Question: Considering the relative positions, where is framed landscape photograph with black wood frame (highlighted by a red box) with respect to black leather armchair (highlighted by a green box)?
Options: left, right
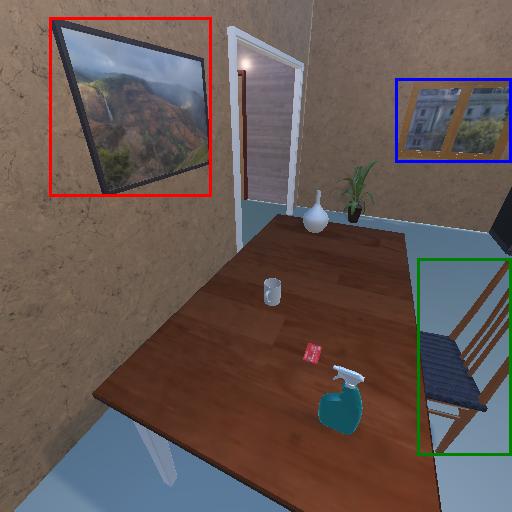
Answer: left